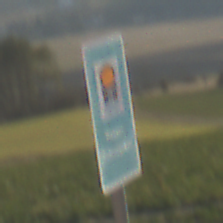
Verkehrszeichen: Wasserschutzgebiet
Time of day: MorningAfternoon
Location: Outdoor (Nature)
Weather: PartlyCloudy
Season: NotSpecified
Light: Natural